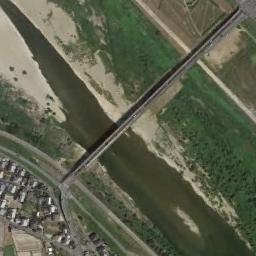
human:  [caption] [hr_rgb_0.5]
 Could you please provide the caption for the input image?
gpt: There is a bridge over the water and land next to some buildings .

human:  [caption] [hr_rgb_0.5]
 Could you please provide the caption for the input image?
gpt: Both sides of the river are bare land .

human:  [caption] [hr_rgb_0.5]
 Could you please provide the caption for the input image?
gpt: A bridge connects the land on both sides of the turquoise river  There are long yellow river banks on both sides of the river  There are many residential areas and green farmland on the land .

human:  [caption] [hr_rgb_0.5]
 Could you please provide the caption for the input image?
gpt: A bridge built on a dark green river and the flood bed of the river while some buildings arranged neatly on one side of the river, And some green plants on the flood bed .

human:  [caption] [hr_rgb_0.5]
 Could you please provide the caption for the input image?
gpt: Many green plants are around the bridge .